Question: I have code below.
'''
public ActionResult PatrList(decimal PAT_ID)
{
ViewData["PAT_ID"] = PAT_ID;
return View();
}
<script type="text/javascript">
$(document).ready(function () {
var PAT_ID = '<%= ViewData["PAT_ID"].ToString() %>';
$("body").data("PAT_ID", PAT_ID);
});
</script>
'''
Unfortunately, I got Compilation Error : BC30203: Identifier expected.

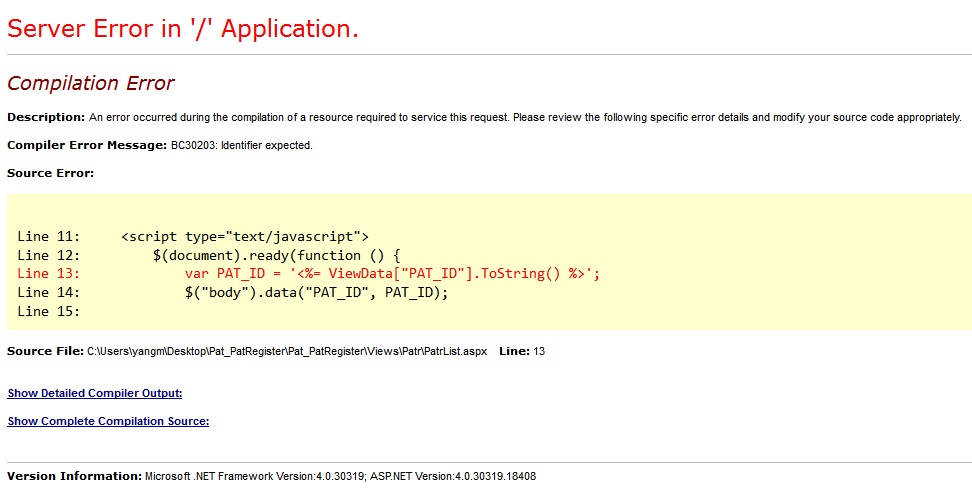
Answer: Add below line to top of the view page, then it works perfect.
'''
<%@ Page Language="C#" Inherits="System.Web.Mvc.ViewPage<dynamic>" %>
'''